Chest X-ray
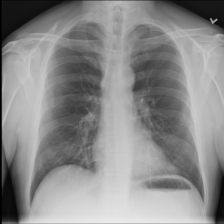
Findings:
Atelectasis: negative
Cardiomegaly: negative
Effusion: negative
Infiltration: negative
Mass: negative
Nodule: negative
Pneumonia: negative
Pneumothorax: negative
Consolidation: negative
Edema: negative
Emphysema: negative
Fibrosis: negative
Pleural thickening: negative
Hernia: negative